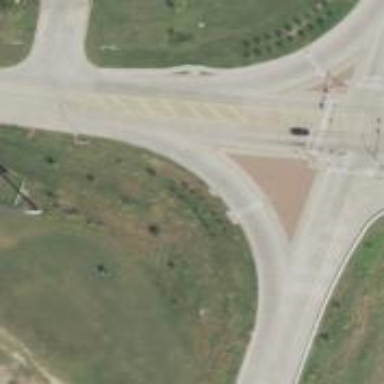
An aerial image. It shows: Secondary link road with asphalt surface.